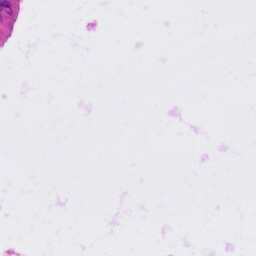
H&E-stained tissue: Colon